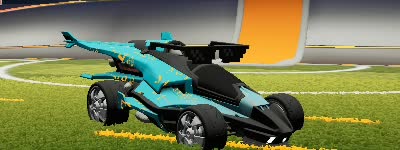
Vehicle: aftershock